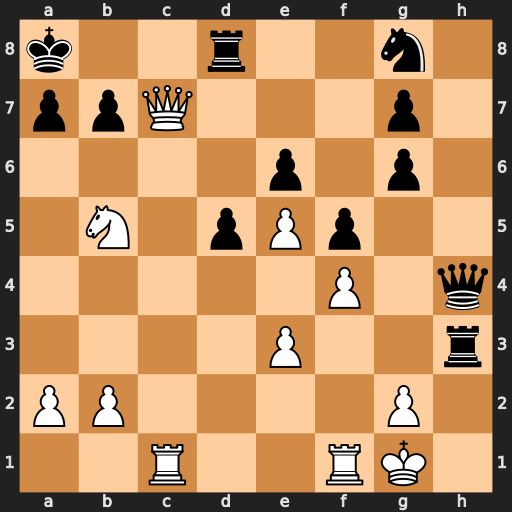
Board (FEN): k2r2n1/ppQ3p1/4p1p1/1N1pPp2/5P1q/4P2r/PP4P1/2R2RK1
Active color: w
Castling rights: -
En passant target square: -
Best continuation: Qc8+ Rxc8 Rxc8#